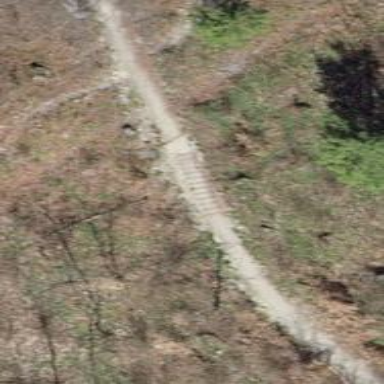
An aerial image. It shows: Set of steps on the road.